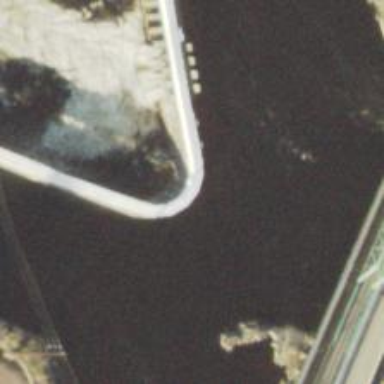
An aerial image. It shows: Dam along waterway.